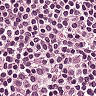
Metastatic tissue present: no